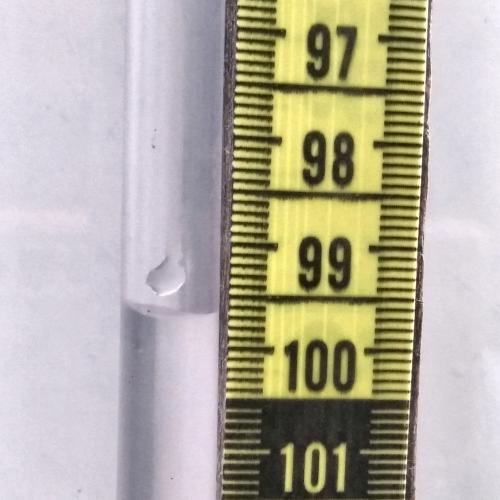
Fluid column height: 99.7 cm